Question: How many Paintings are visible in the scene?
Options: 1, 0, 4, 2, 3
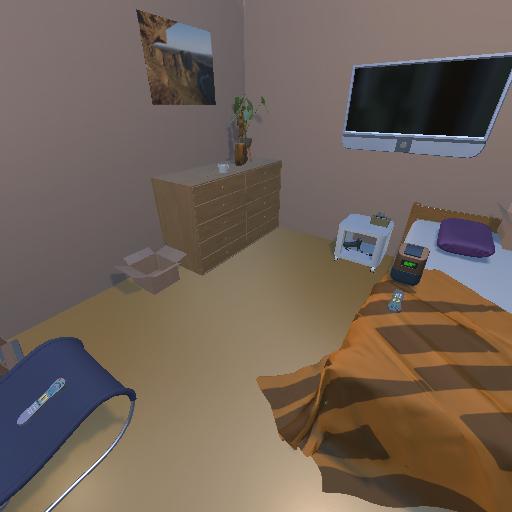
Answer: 1